Question: Let's say a bot is collecting reactions to a certain message to represent registering in an event

To make sure no races happen I have already locked the underlying data structure behind a mutex but this doesn't really give the notion of priority since person #33 can go in before #32 if it was the one to acquire the lock after it was released once person #31 releases his lock
'''
const rCollector = msg.createReactionCollector(filterEventReaction);
rCollector.lock = new Mutex();
rCollector.on("collect", async (reaction, user) => {
const role = reaction.emoji.name;
const release = await rCollector.lock.acquire();
try {
if(role === "cancel") { unregisterFromEvent(user, event); return; }
registerInEvent(user, event, role);
} finally { release(); }
});
'''
This atleast make sure no 2 users edit at the same time which works well however I'd like to have them processed in order of reacting but I still have the same concerns about the races happening
1. Does Discord.JS "collect" events guarantee order when called? As in will they be called by order of reactions
2. Assuming events are triggered in order will that even guarantee they'll be processed in order?
3. If I introduce a queue that users are put in when they react will that solve it?
4. What even guarantees they'll be put in order? even locking it introduces the same the same dilemma above
Thanks for reading. There's probably an easy solution I'm not aware of and I'm overthinking it but as always applications of this nature aren't exactly easy to handle.
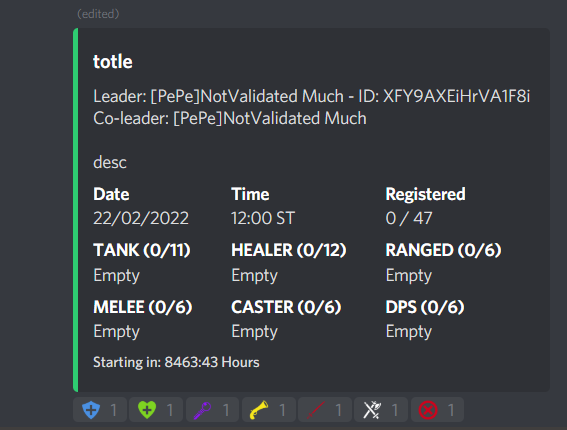
Answer: Found my answer <URL>
<URL>
So it's safe to say it's not guaranteed although not borked 100% of the time. It's an interesting read of BASE vs the usual ACID approach.